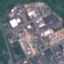
Land use / land cover class: Industrial